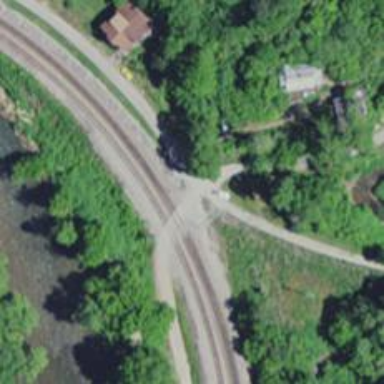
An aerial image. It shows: Level crossing along the railway.